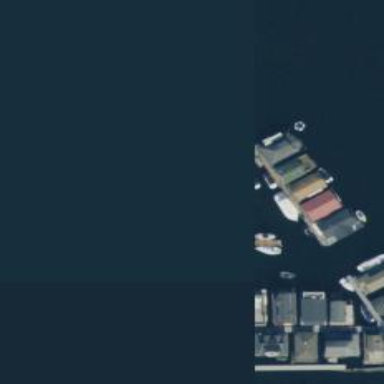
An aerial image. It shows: Man-made pier.